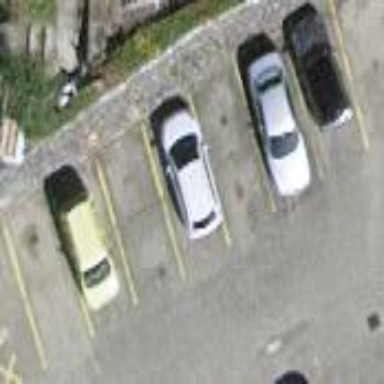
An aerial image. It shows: Parking space.